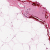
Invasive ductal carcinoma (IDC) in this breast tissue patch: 0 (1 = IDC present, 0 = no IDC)